Question: I'm trying to create a schedule for a call centre where I am trying to maximize staff on high call periods and minimize on low periods. For simplicity, it would look something like:

I have the following code:
'''
var startTimes = BuildStartTimes();
var employees = BuildEmployees();
ConstraintSystem solver = ConstraintSystem.CreateSolver();
CspDomain wrkTime = solver.CreateIntegerSet(startTimes);
CspTerm[][] scheduleMatrix = solver.CreateVariableArray(wrkTime, "Schedule", employees.Length, startTimes.Length);
//iterate through times adding column constraints
for (int i = 0; i < startTimes.Length -1; i++)
{
//add constraint for employees numbers
for (int emp = 0; emp < employees.Length; emp++)
{
//for simplistic sake, the Ids i to 9 represent employee Ids
scheduleMatrix[emp][i].Model.CreateIntegerSet(new int[] { 1, 2, 3, 4, 5, 6, 7, 8, 9 });
}
solver.AddConstraints(
//add constraint that the employee can be added just once
solver.GreaterEqual(NumberOfWorkersRequiredForShift(i, employees), GetColumn(scheduleMatrix, i)),
//employee can only list once
solver.Unequal(GetColumn(scheduleMatrix,i))
);
}
for (int i = 0; i < employees.Length -1; i++)
{
solver.AddConstraints(
//employee can only listed nine consecutive 36 times maximum
//4 * 15 minutes * 9 hours == 4 * 9 == 36
solver.Equal(36,GetRow(scheduleMatrix,i))
);
}
private static CspTerm[] GetColumn(CspTerm[][] matrix, int column)
{
CspTerm[] slice = new CspTerm[matrix.Length];
for (int row = 0; row < matrix.Length; row++)
slice[row] = matrix[row][column];
return slice;
}
private static CspTerm[] GetRow(CspTerm[][] matrix, int row)
{
CspTerm[] slice = new CspTerm[matrix[0].Length];
for (int col = 0; col < matrix.Length; col++)
slice[col] = matrix[row][col];
return slice;
}
'''
I am getting a ArgumentNullException on the constraint of limiting the employee to 9 hours (e.g. 4 fifteen minutes section * 9 hours = 36 times).
Here's the stack trace:
---
> at
Microsoft.SolverFoundation.Solvers.ConstraintSystem.ValidateInputs(CspTerm[]
inputs) at
Microsoft.SolverFoundation.Solvers.ConstraintSystem.Equal(Int32
constant, CspTerm[] inputs) at CSPCallCenterDemo.Program.Main(String[]
args) in c:\Users\wdniels\Documents\Visual Studio
2012\Projects\CSPCallCenterDemo\CSPCallCenterDemo\Program.cs:line 40
at System.AppDomain._nExecuteAssembly(RuntimeAssembly assembly,
String[] args) at System.AppDomain.ExecuteAssembly(String
assemblyFile, Evidence assemblySecurity, String[] args) at
Microsoft.VisualStudio.HostingProcess.HostProc.RunUsersAssembly() at
System.Threading.ThreadHelper.ThreadStart_Context(Object state) at
System.Threading.ExecutionContext.RunInternal(ExecutionContext
executionContext, ContextCallback callback, Object state, Boolean
preserveSyncCtx) at
System.Threading.ExecutionContext.Run(ExecutionContext
executionContext, ContextCallback callback, Object state, Boolean
preserveSyncCtx) at
System.Threading.ExecutionContext.Run(ExecutionContext
executionContext, ContextCallback callback, Object state) at
System.Threading.ThreadHelper.ThreadStart()
---
Also does anyone know how I can add a constraint that ensures that the employee will work 36 15 minute intervals?
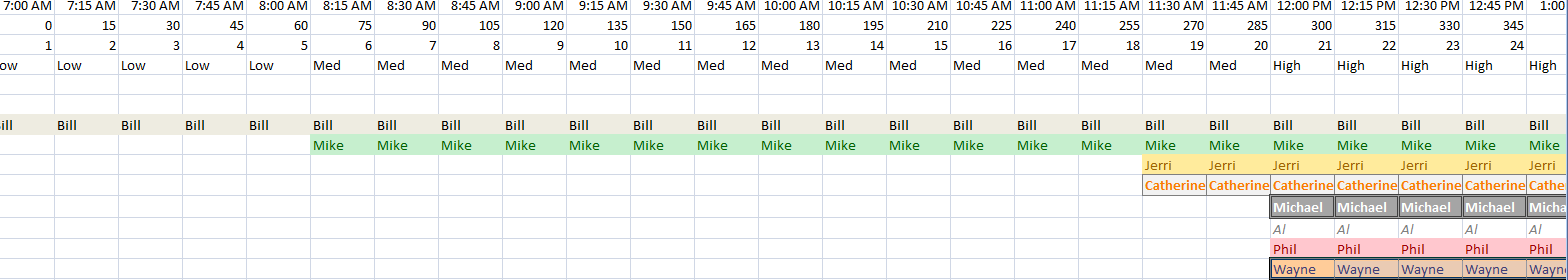
Answer: You get ArgumentException because of you GetRow code did't completely fill CspTerm.
You have to rewrite it like this:
'''
private static CspTerm[] GetRow(CspTerm[][] matrix, int row)
{
CspTerm[] slice = new CspTerm[matrix[0].Length];
for (int col = 0; col < matrix[0].Length; col++)
slice[col] = matrix[row][col];
return slice;
}
'''